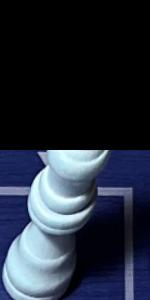
Label: Queen_White